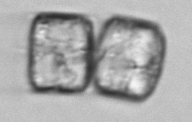
Label: Lauderia_annulata